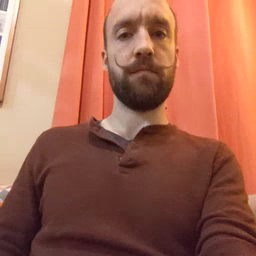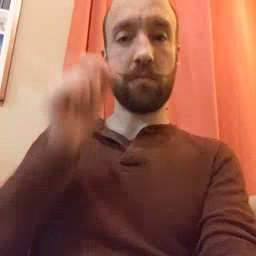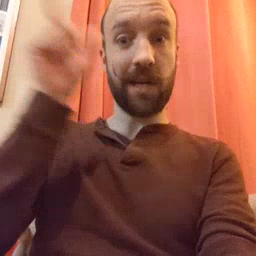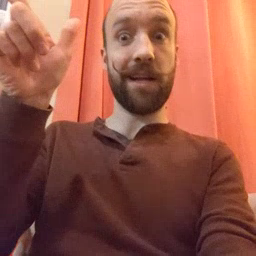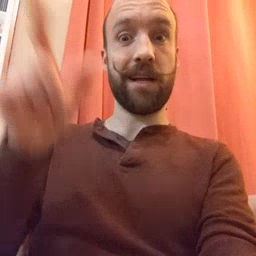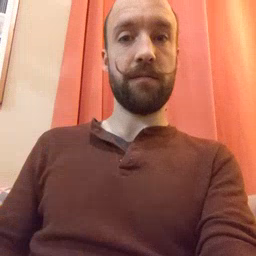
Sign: wake